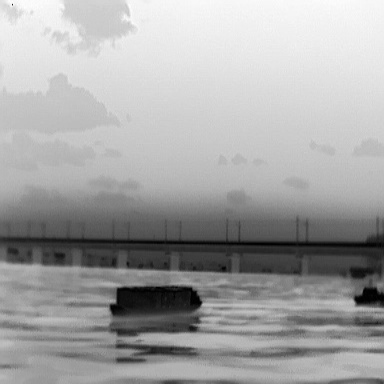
There are two objects shown in the infrared image, including a fishing_boat, and a warship.